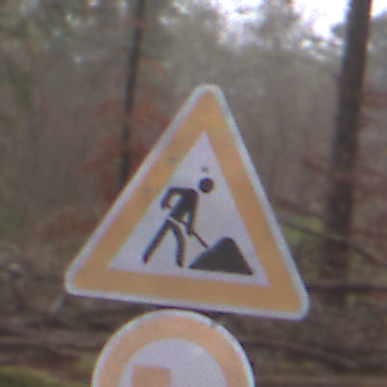
Verkehrszeichen: Arbeitsstelle
Zusatzzeichen unten: UeberholverbotKraftfahrzeuge
Umgebung: Outdoor, Nature
Tageszeit: Midday
Wetter: Overcast
Licht: Natural
Jahreszeit: Autumn
Kontrast: LowContrast